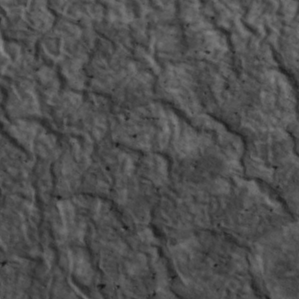
Label: non_frost